Question: I want to implement something simlar to this Google+ layout. The page scrolls until the tabs at the bottom hit the top. Then the list view in the tabs scroll. Does anyone have an idea to do that? (The tabs should still be visible but the content inside scrolls.)
Please don't hesitate to ask for clarification.
Any help is appreciated. Thanks.

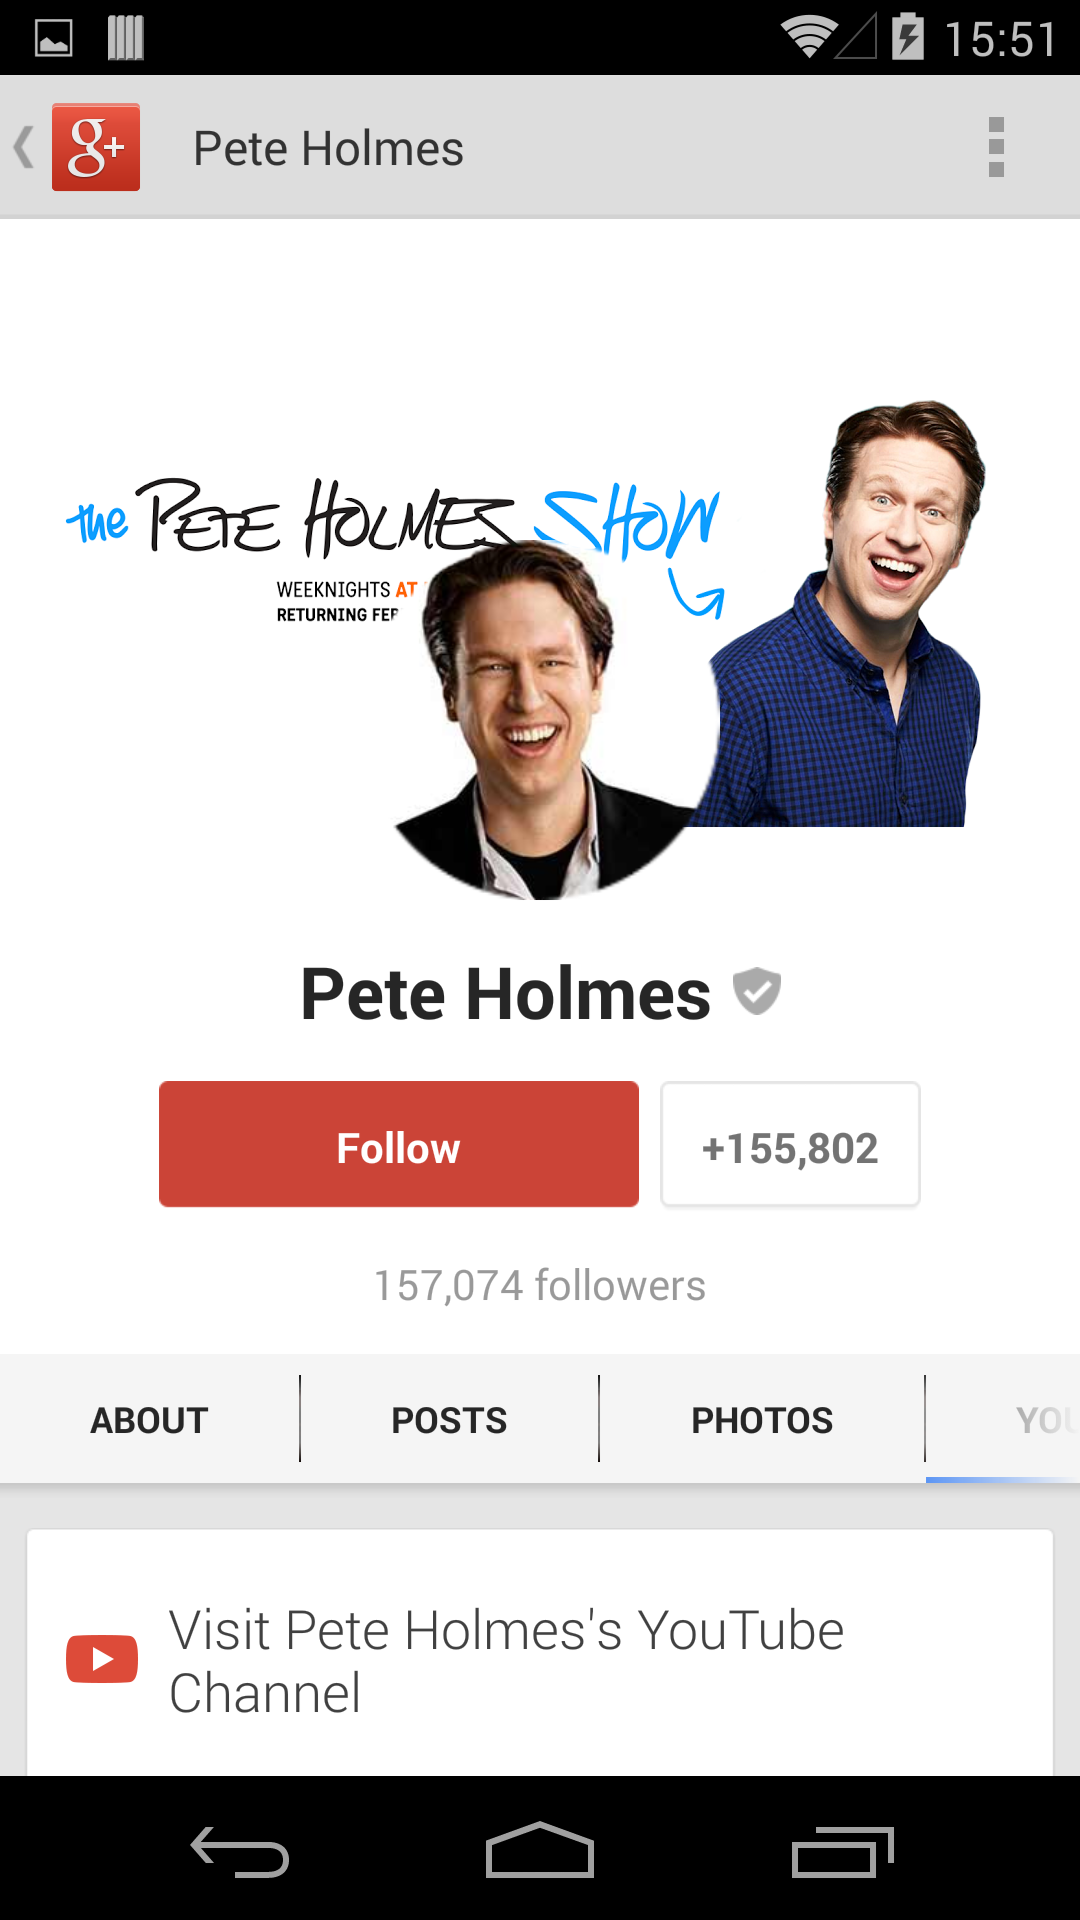
Answer: If you were to use 'uiautomatorviewer' to examine that app, I suspect that you will find that the tabs are a tabbed indicator for a 'ViewPager'. 'PagerTabStrip' is one that ships with the Android Support package, the ViewPagerIndicator library has another, and there are still more floating around out there. Such a tab strip can be placed pretty much anywhere.